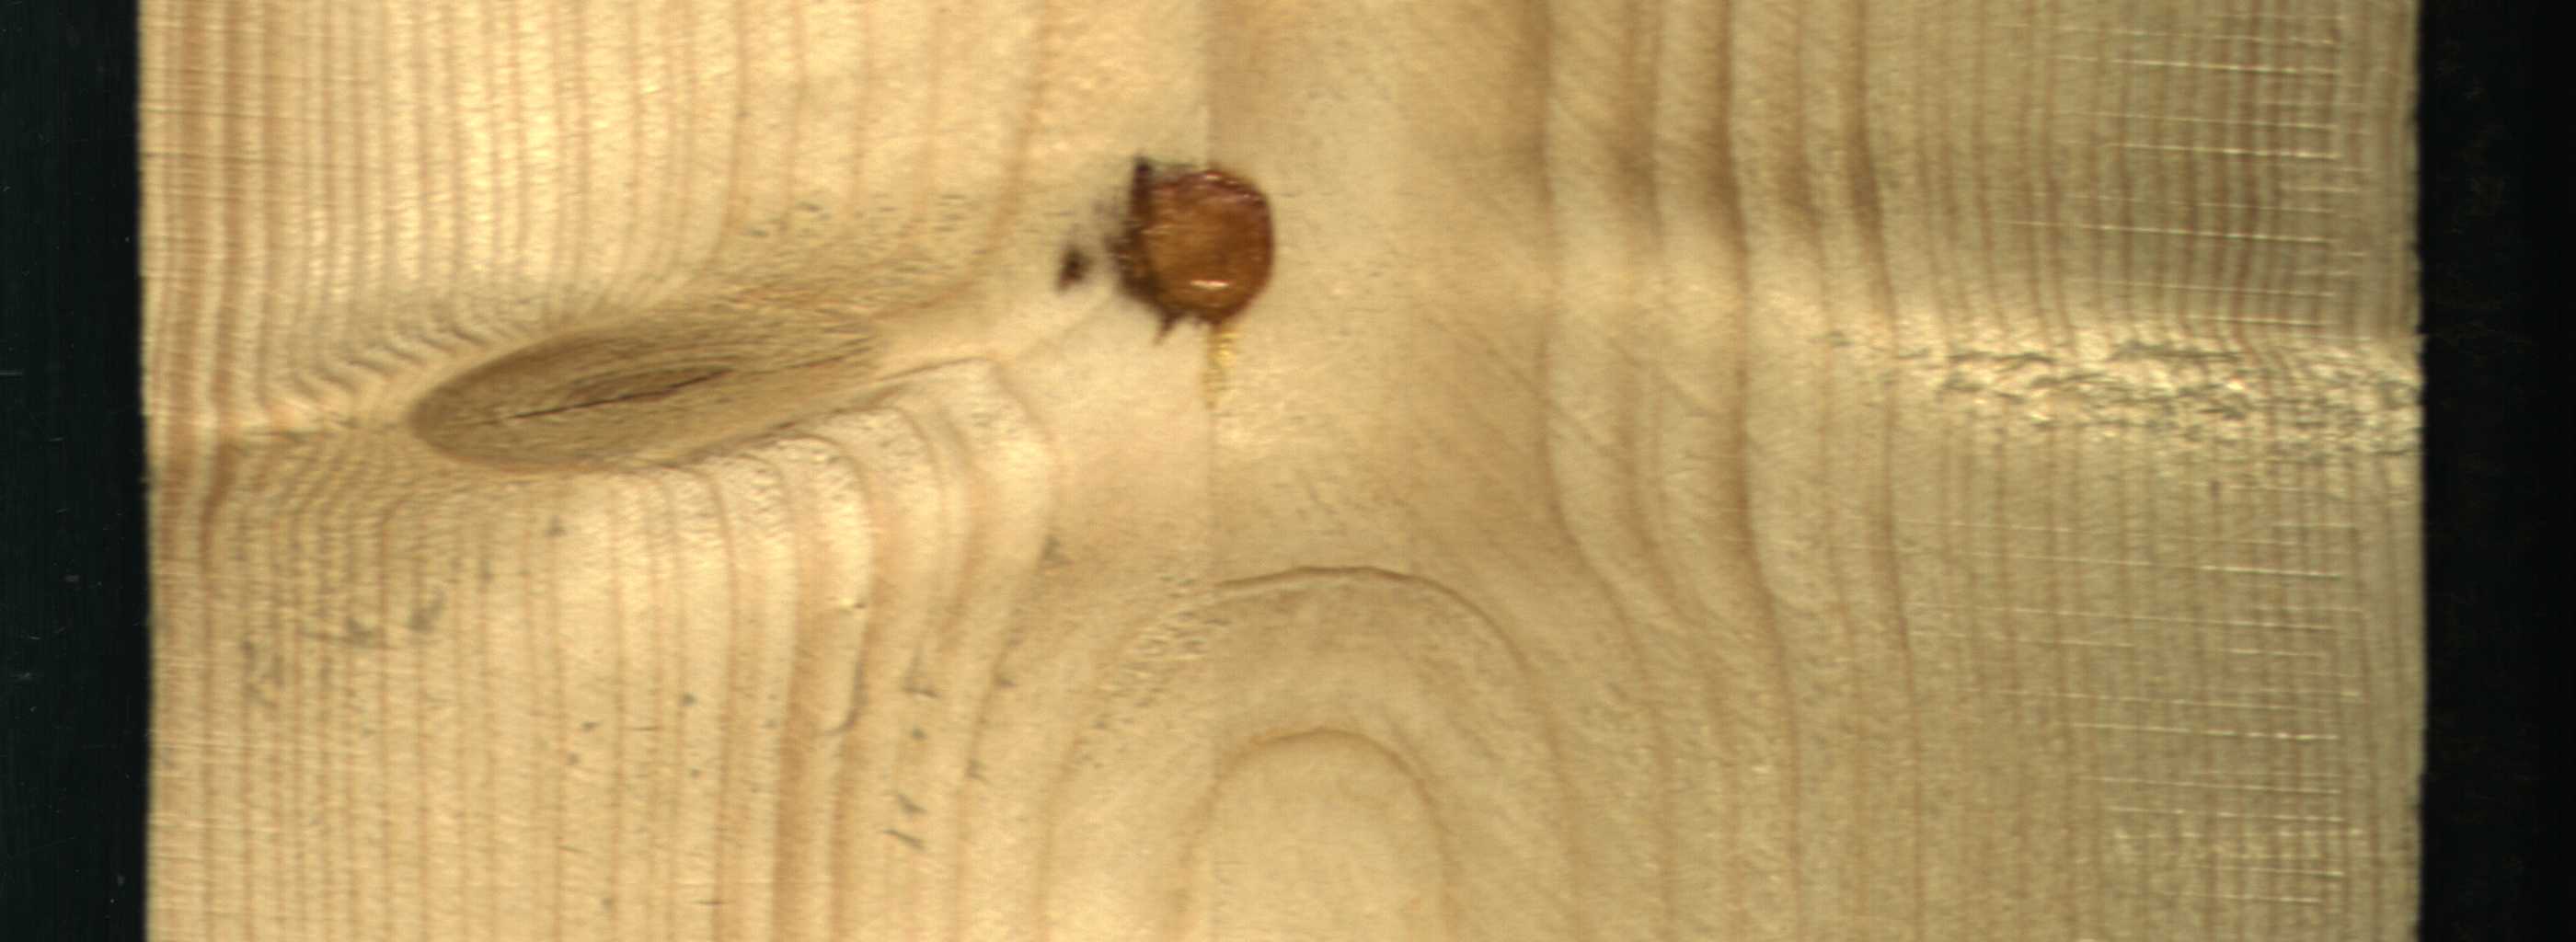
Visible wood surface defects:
resin
knot_with_crack